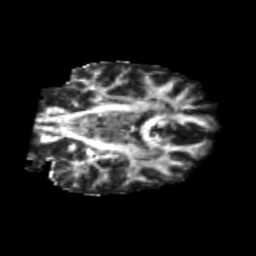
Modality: FA
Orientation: coronal
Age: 26
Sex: male
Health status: healthy
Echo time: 0.074 s